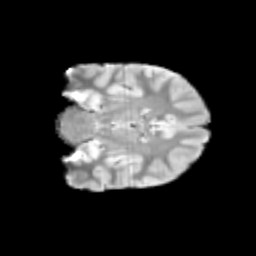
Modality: T2w
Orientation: coronal
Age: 11
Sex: male
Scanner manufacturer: siemens
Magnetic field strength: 3 T
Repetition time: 3.8 s
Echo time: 0.07 s